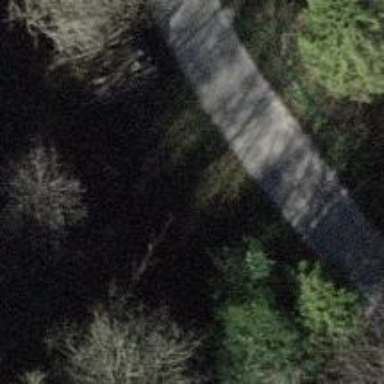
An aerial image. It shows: Culvert tunnel.